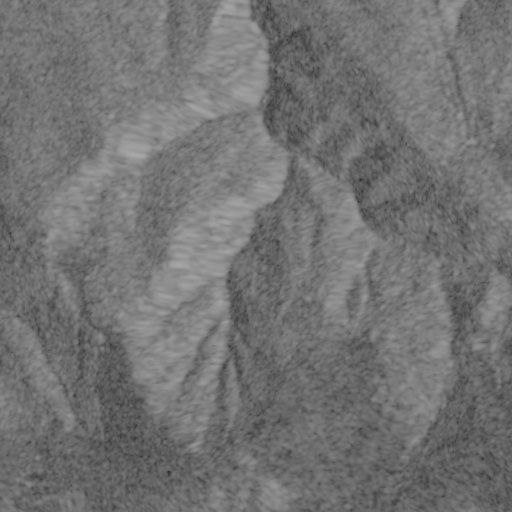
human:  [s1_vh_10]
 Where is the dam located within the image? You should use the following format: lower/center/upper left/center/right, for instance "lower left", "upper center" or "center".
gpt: The dam is located in the upper center of the image.
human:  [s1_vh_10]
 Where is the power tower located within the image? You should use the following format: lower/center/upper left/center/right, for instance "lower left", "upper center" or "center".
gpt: The power tower is located in the upper right of the image.
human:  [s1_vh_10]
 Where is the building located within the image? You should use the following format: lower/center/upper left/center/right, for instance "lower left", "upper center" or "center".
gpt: There is no building in the image.

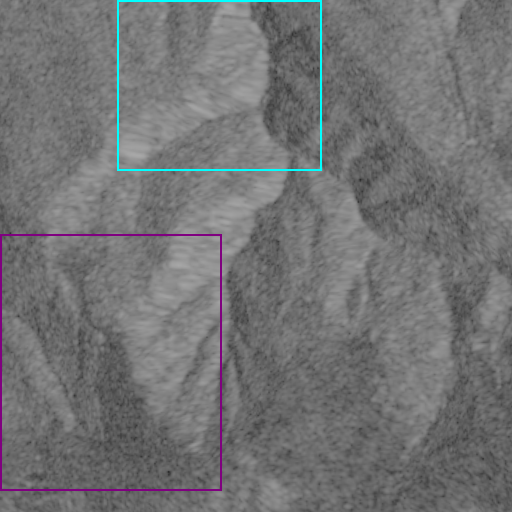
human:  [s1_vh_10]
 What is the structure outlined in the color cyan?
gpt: The structure outlined in cyan is a crop field.
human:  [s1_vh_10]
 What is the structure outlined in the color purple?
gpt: The structure outlined in purple is a ski resort.
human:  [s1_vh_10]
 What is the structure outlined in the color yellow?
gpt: There is no yellow outline.